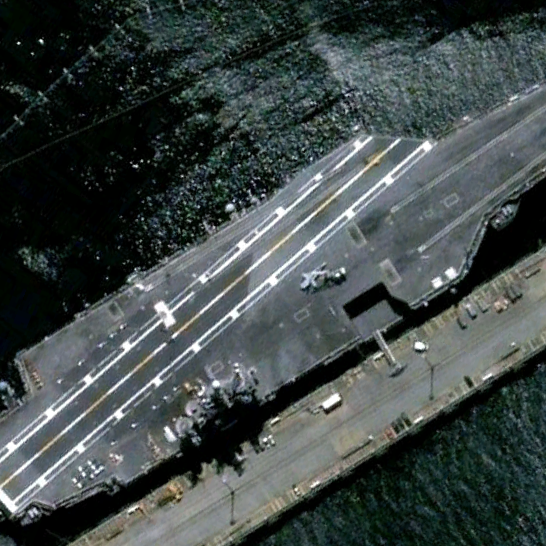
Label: aircraft_carrier